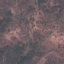
Land use / land cover: HerbaceousVegetation